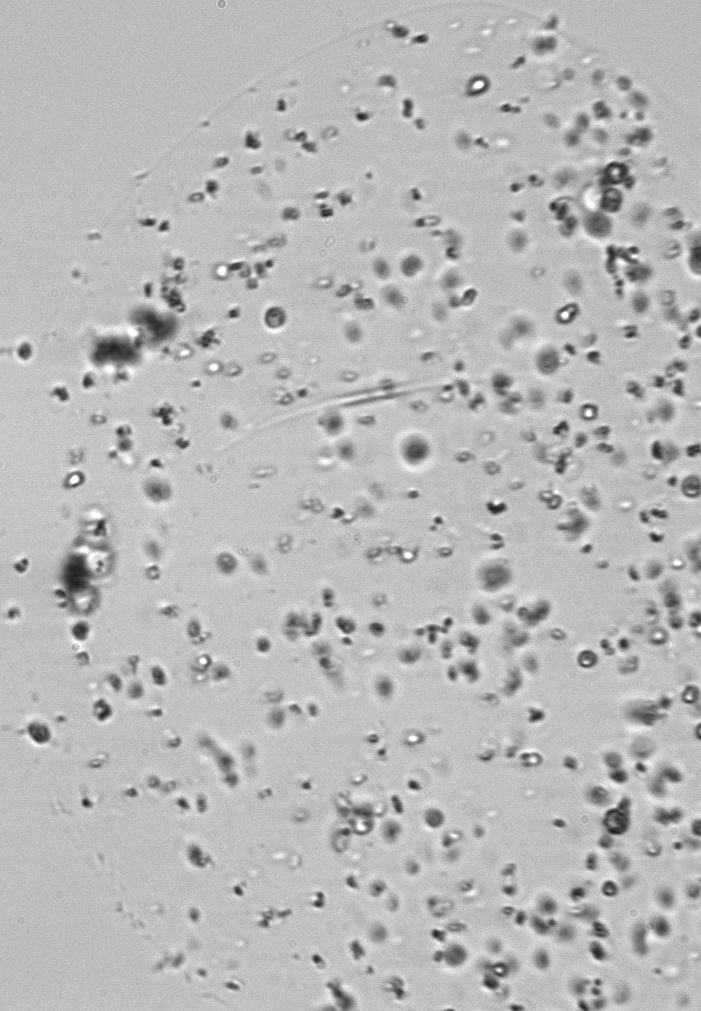
Label: Phaeocystis